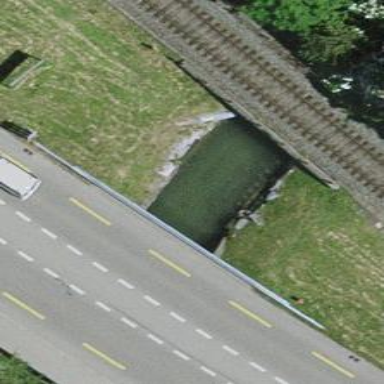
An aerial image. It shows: Tunnel.